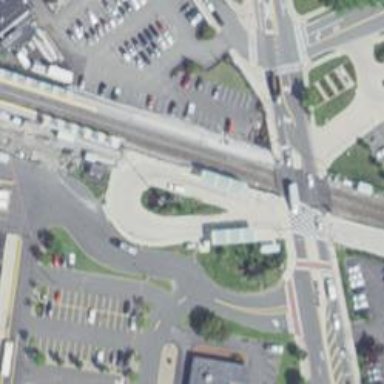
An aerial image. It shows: Busway road.